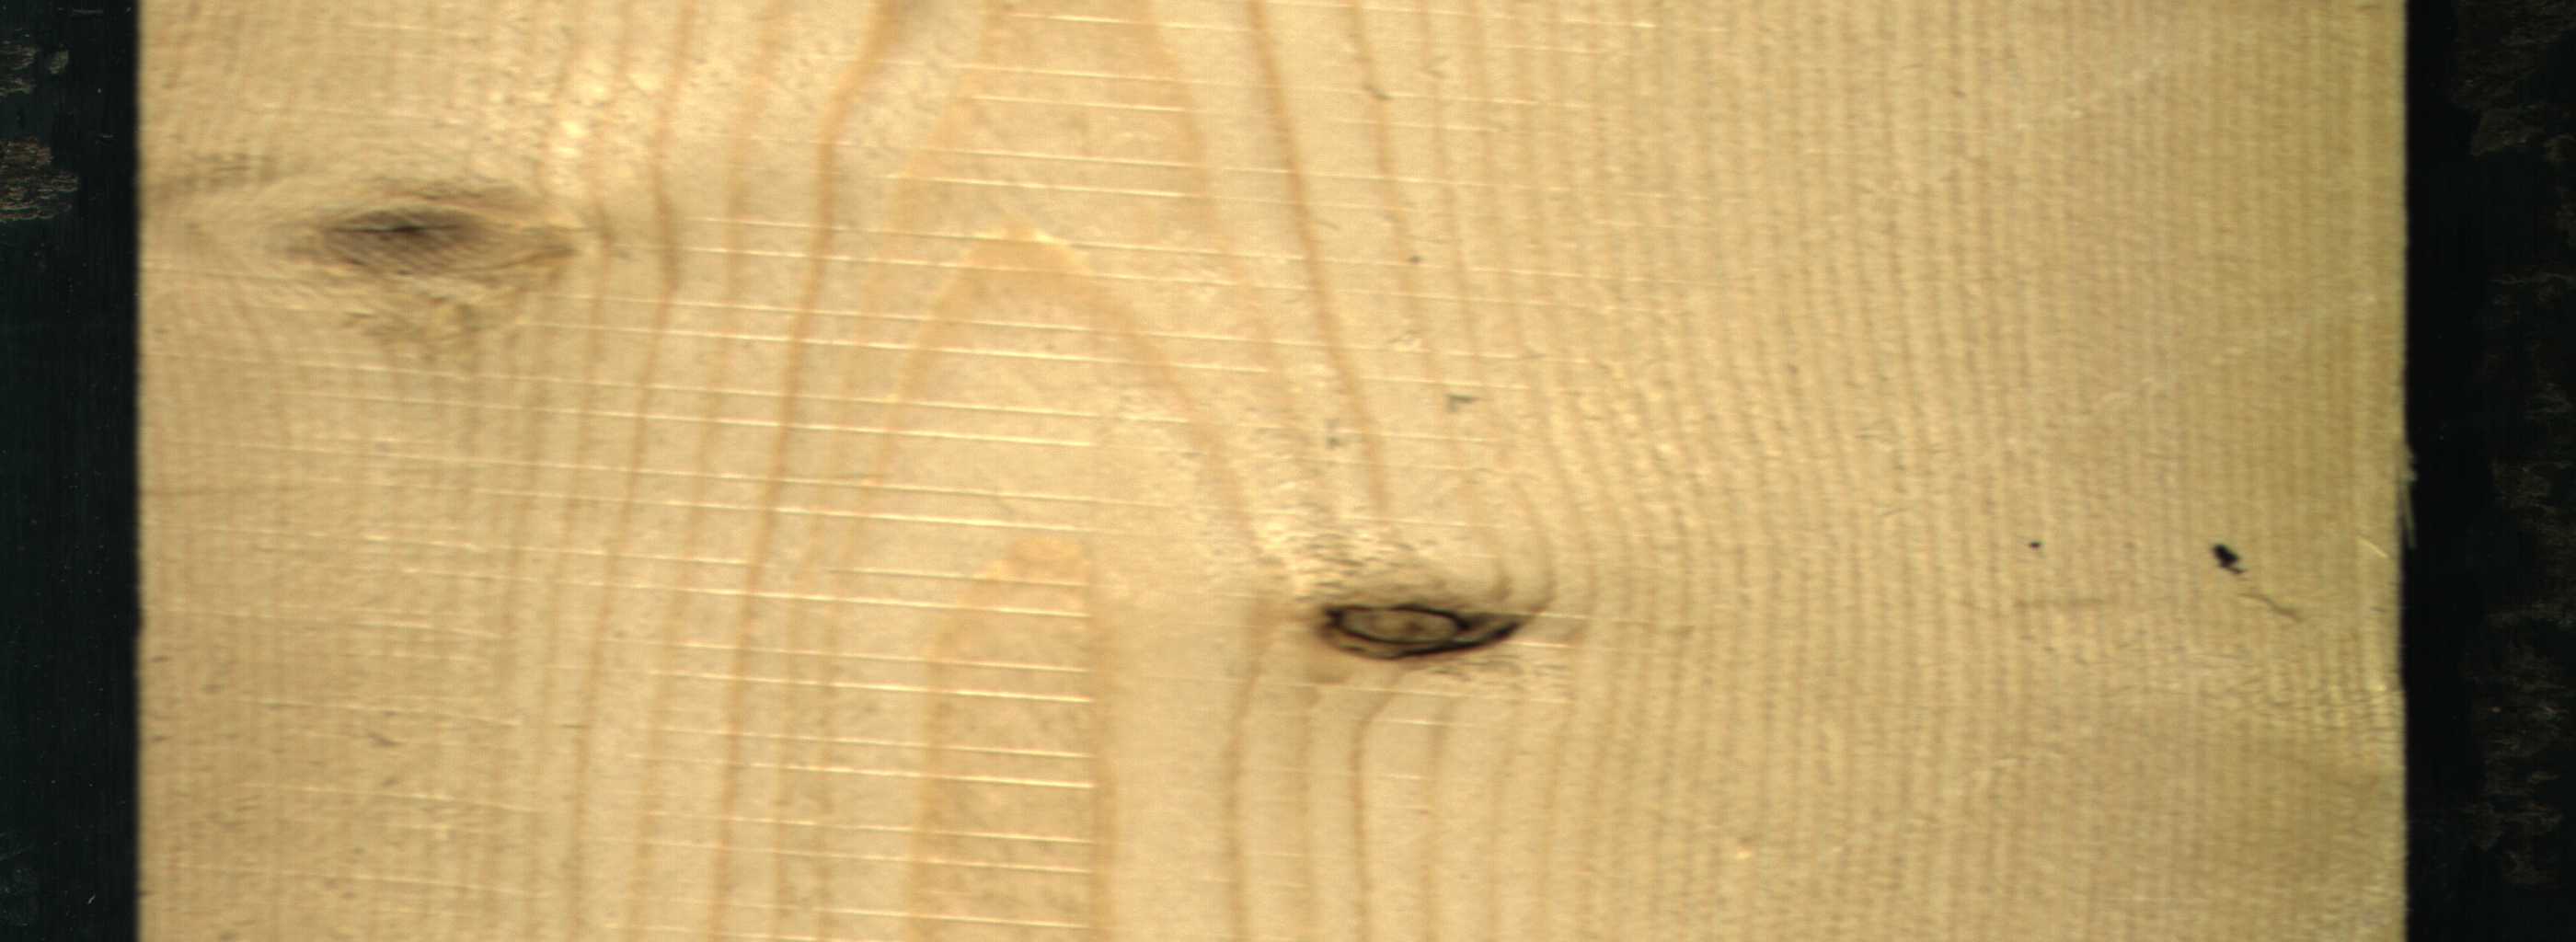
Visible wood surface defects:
Dead_Knot
Live_Knot